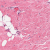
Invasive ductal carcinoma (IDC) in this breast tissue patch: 0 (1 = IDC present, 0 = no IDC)